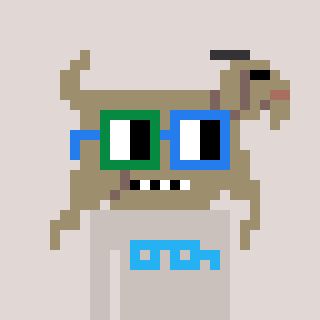
a pixel art character with square green and blue glasses, a goat-shaped head and a foggrey-colored body on a warm background